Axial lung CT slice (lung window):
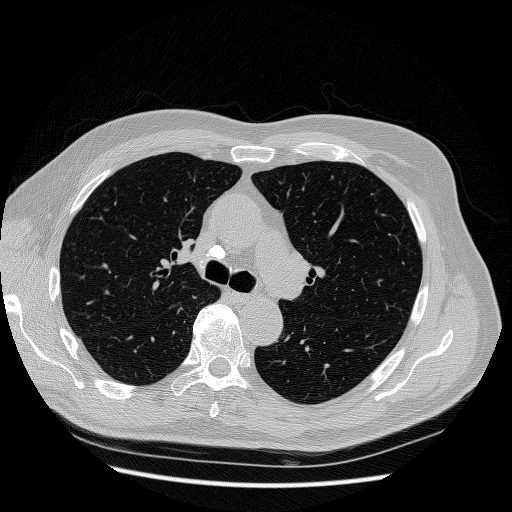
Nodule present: no